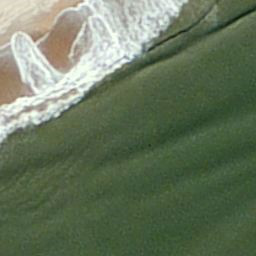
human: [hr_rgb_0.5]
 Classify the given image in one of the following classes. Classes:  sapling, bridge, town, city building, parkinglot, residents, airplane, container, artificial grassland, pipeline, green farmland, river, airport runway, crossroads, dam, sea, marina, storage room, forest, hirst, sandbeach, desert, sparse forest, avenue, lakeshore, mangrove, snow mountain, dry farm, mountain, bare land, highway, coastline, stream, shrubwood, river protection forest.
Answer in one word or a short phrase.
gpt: coastline